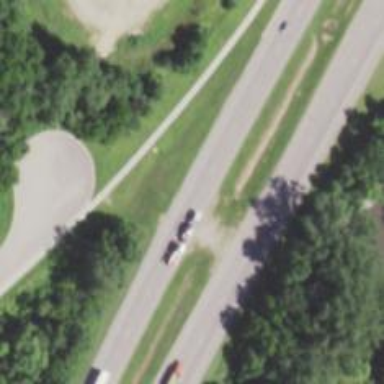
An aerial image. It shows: Asphalt road designated as trunk highway.